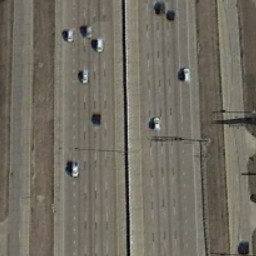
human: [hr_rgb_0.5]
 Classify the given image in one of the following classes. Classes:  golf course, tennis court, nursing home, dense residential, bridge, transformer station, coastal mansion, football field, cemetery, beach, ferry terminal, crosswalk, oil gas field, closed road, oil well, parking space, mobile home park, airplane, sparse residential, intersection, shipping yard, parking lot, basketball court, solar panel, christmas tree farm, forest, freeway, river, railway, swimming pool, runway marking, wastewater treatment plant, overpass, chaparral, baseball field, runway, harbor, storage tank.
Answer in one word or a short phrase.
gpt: freeway